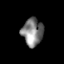
Tissue: skin
Cell type: T cells
Senescence score: 0.2652
Nuclear area (px): 564
Mean DAPI intensity: 129.273